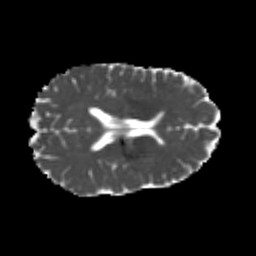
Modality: MD
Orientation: axial
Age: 23
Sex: female
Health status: healthy
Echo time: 0.074 s